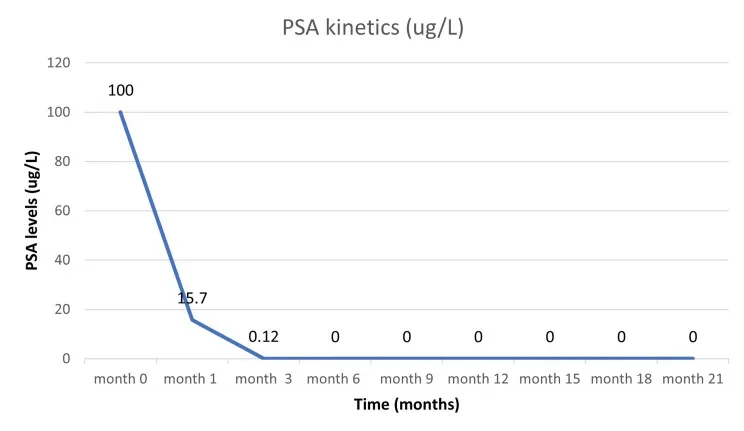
Prostate-specific antigen (PSA) kinetics displays a rapid fall in serum PSA levels with the start of systemic treatment and continued to be undetectable at the 21-month follow-up since the beginning of treatment (systemic).
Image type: chart (chart)